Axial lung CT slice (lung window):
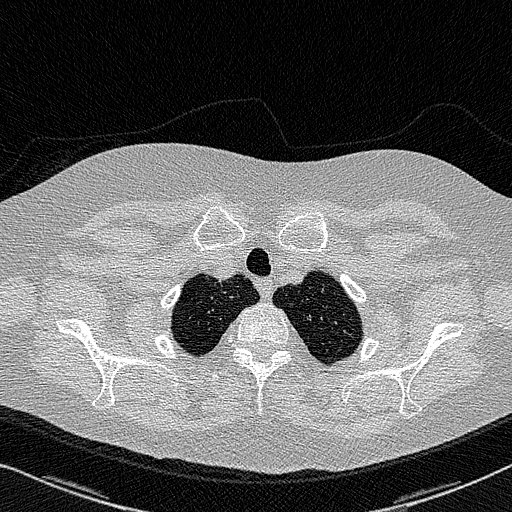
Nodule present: no